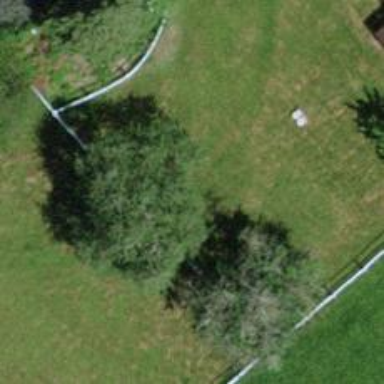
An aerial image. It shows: Broadleaved tree in natural setting.